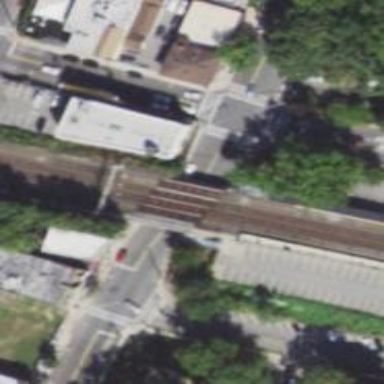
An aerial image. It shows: Bridge with electrified railway tracks.